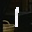
Label: 1